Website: lowes
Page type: address-validator
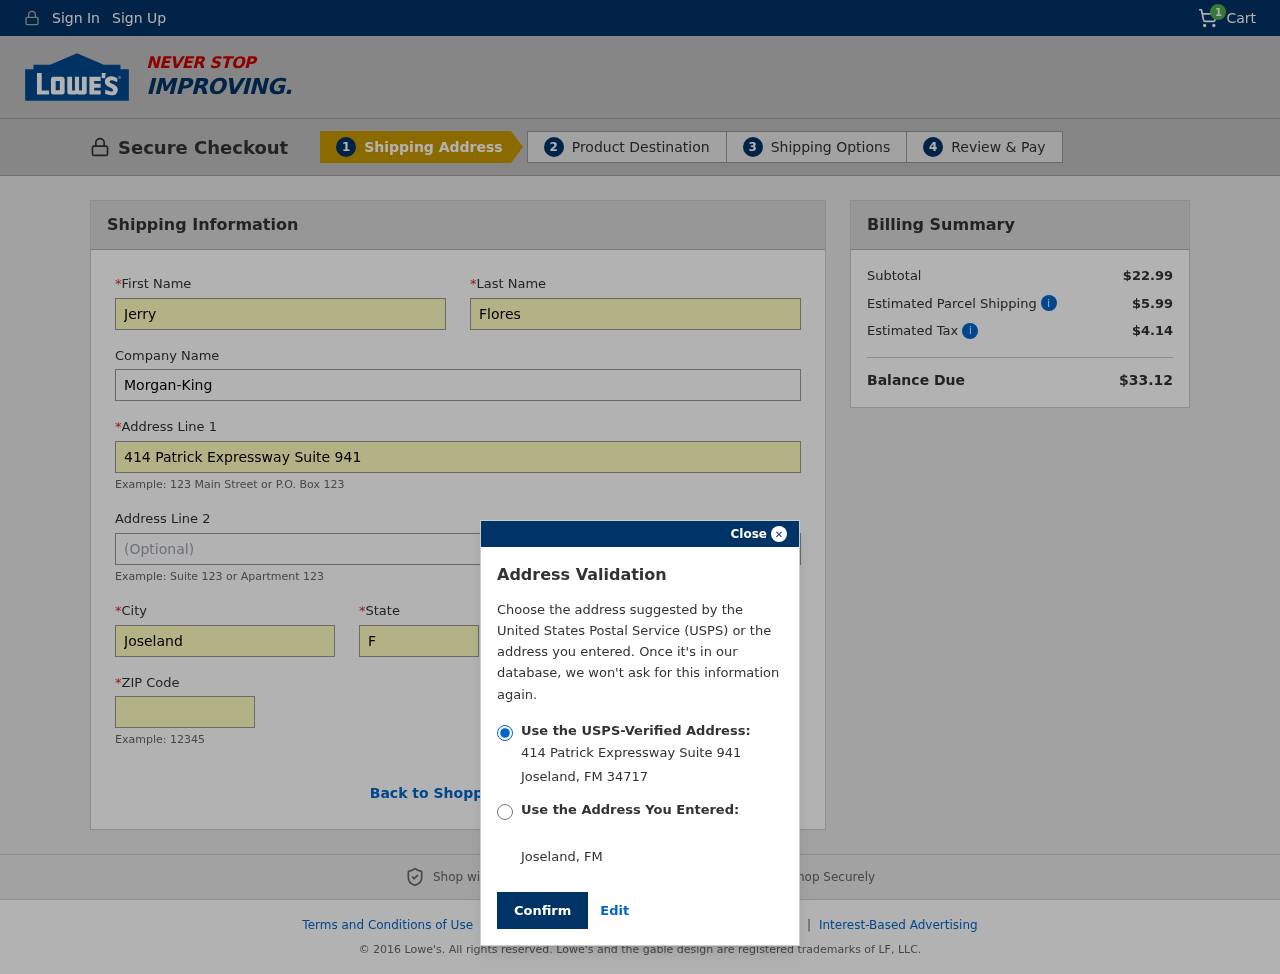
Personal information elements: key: PII_CITY
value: Joseland
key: PII_COMPANY
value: Morgan-King
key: PII_FIRSTNAME
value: Jerry
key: PII_LASTNAME
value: Flores
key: PII_POSTCODE
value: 34717
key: PII_STATE
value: FM
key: PII_STATE_ABBR
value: FM
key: PII_STREET
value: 414 Patrick Expressway Suite 941
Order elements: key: ORDER_NUM_ITEMS
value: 1
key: ORDER_SUBTOTAL
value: $22.99
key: ORDER_SHIPPING_COST
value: $5.99
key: ORDER_TAX
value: $4.14
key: ORDER_TOTAL
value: $33.12